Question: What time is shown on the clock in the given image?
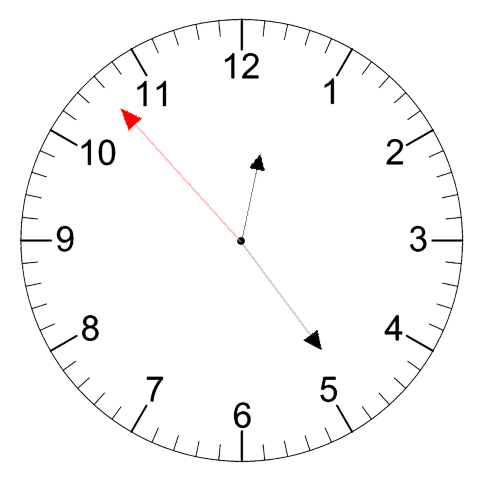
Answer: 12:23:53